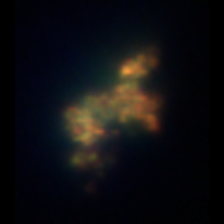
Taxon: Unknown_detritus
Group: Unknown